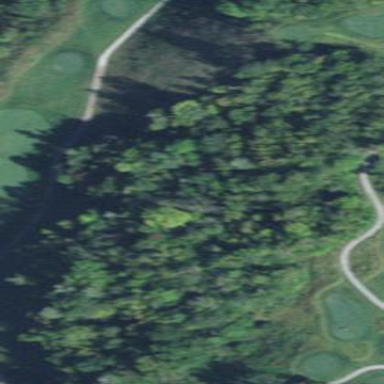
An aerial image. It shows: Rough grassy area used for golf.